Question: I want to create database for flutter desktop application. I am using sqflite_common_ffi plugin for this purpose but the issue is it doesn't me to create database and giving some error on onCreate method call.
'''
// this opens the database (and creates it if it doesn't exist)
_initDatabase() async {
Directory documentsDirectory = await getApplicationDocumentsDirectory();
String path = join(documentsDirectory.path, _databaseName);
var databaseFactory = databaseFactoryFfi;
print('DATABASE PATH: $path');
Database db = await databaseFactory.openDatabase(
path,
options: OpenDatabaseOptions(
version: 1,
onCreate: (Database db, int version) async {
await db.execute('''
CREATE TABLE $table (
$columnId INTEGER PRIMARY KEY,
$columnName TEXT NOT NULL,
$columnType TEXT NOT NULL,
$columnStatus TEXT NOT NULL,
$columnFlag INTEGER NOT NULL
)
''');
print('TABLE CREATED');
},
),
);
print('DATABASE CREATED');
return db;
}
'''
This my code for creating database. When i run the application it gives the following error:

Anyone please help me out. Thanks
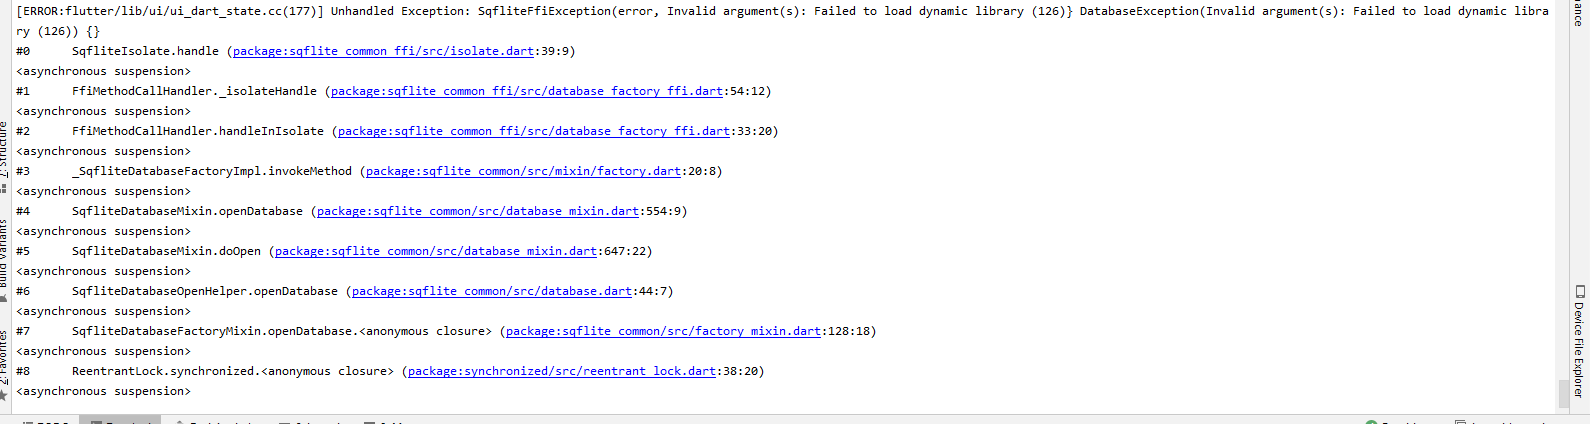
Answer: Have you checked these steps:
<URL>
> Should work as is in debug mode (sqlite3.dll is bundled).In release mode, add sqlite3.dll in same folder as your executable.sqfliteFfiInit is provided as an implementation reference for loading
the sqlite library. Please look at sqlite3 if you want to override the
behavior.